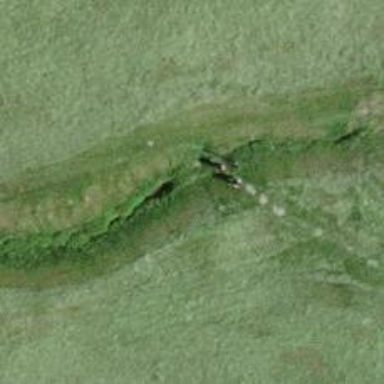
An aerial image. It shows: Drain passing through culvert tunnel.